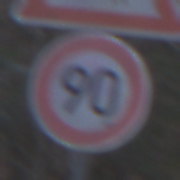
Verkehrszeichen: Geschwindigkeit90
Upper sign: KurveLinks
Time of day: MorningAfternoon
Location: Outdoor (Nature)
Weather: Overcast
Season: Winter
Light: Natural